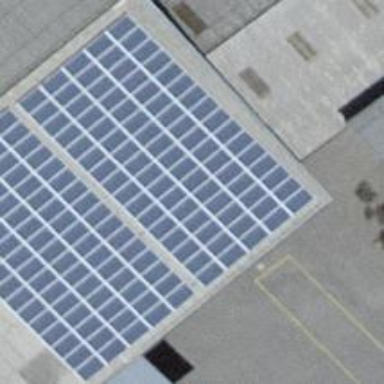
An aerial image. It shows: Small solar photovoltaic panel generator installed on roof.